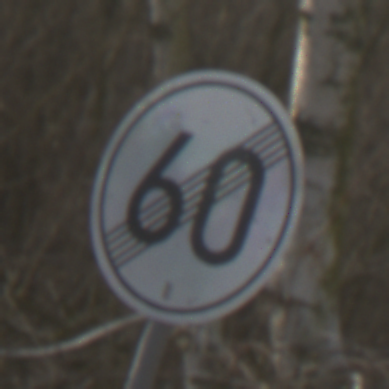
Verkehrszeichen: EndeGeschwindigkeit60
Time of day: MorningAfternoon
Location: Outdoor (Nature)
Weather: Clear
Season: Winter
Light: Natural